Question: I have a mster detail app with Xcode5, SDK 7.0, using storyboard.
Here is a part of the storyboard:

The master is a tab bar controller, it has two tabs, I want to push a view to one of the them.
So I ctrl + drag from the navigation controller to my new view controller("Add Category View Controller" in the above picture)
The root view controller of the navigation controller has a button, the button action is :
'''
- (IBAction)addBtnPressed:(id)sender {
[self.navigationController performSegueWithIdentifier:@"toAddCetegory" sender:self];
}
'''
Here will be an exception:
'''
Terminating app due to uncaught exception 'NSGenericException', reason: 'Could not find a navigation controller for segue 'toAddCetegory'. Push segues can only be used when the source controller is managed by an instance of UINavigationController.'
'''
But if I change this Button action codes to:
'''
- (IBAction)addBtnPressed:(id)sender {
AddCategoryViewController *addVC = [self.storyboard instantiateViewControllerWithIdentifier:@"addCategoryView"];
[self.navigationController pushViewController:addVC animated:YES];
}
'''
It can work well, the new view will show when click on the button.
I want to know what is wrong with my way in segue?
Any help appreciated!
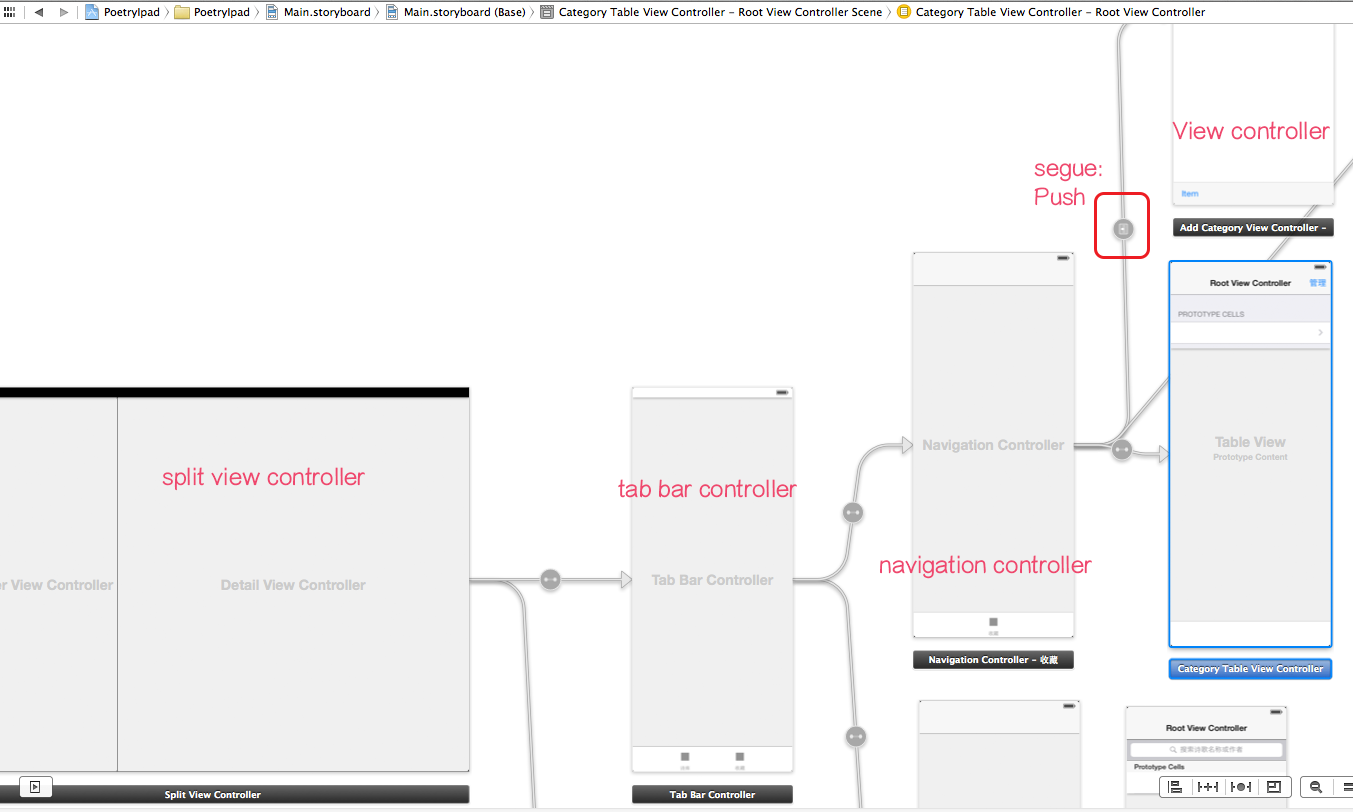
Answer: You are performing the push segue from root view controller of the navigation controller (in you code) but you have connected the push segue to the navigation controller not to the root view controller(in storyboard).
Try connecting the push segue to the root view controller and that would work.